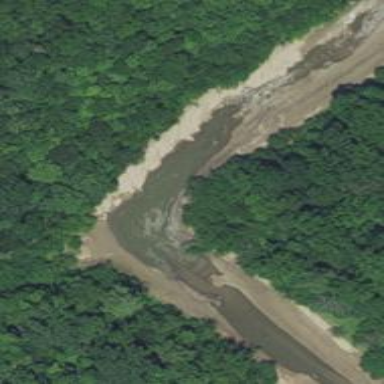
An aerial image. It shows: Beautiful river scene.